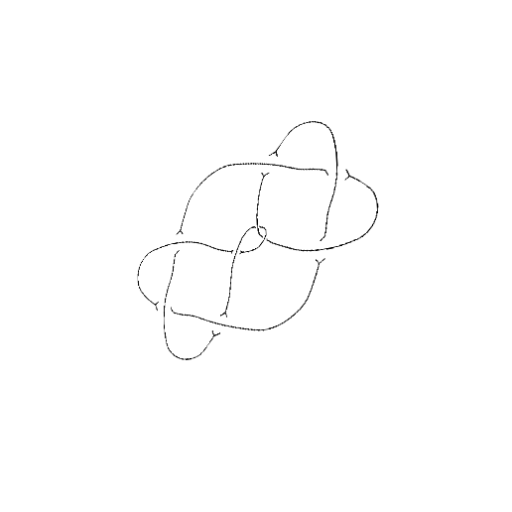
Crossing number: 9